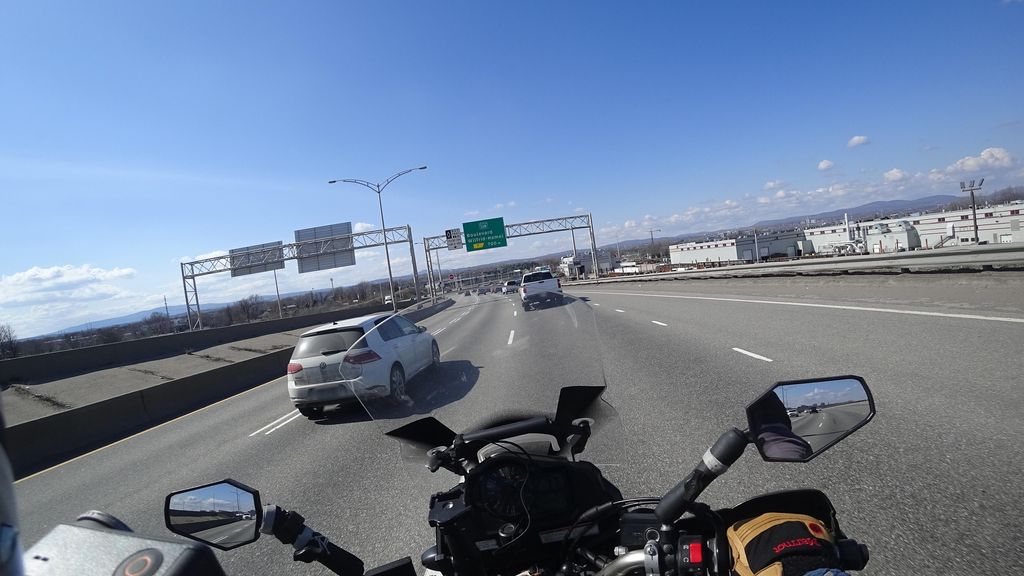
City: quebec_city